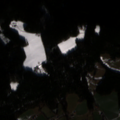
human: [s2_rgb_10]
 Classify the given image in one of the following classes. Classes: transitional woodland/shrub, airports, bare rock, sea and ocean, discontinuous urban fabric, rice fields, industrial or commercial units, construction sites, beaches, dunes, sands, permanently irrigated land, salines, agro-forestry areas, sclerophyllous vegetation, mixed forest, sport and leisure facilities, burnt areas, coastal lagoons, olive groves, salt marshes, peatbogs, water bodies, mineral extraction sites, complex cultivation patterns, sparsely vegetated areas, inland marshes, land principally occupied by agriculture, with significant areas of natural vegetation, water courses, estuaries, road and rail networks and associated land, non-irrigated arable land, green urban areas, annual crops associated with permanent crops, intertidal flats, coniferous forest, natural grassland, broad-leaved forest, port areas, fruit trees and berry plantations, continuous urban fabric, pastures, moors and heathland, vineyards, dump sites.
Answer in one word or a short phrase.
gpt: pastures, complex cultivation patterns, coniferous forest